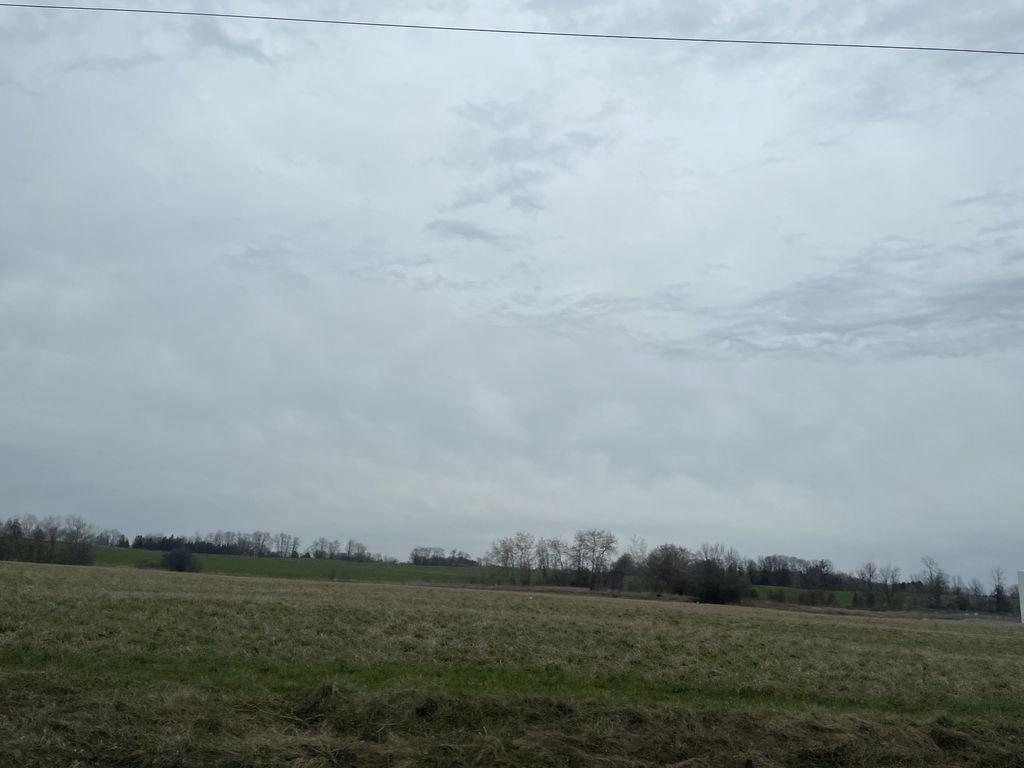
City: kitchener-waterloo